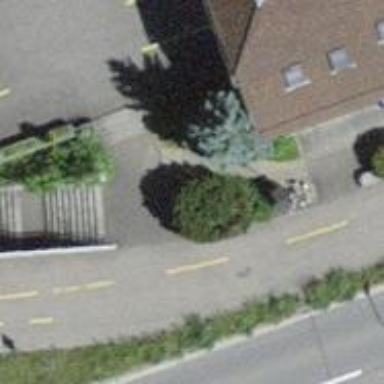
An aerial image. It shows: Set of steps on the road.